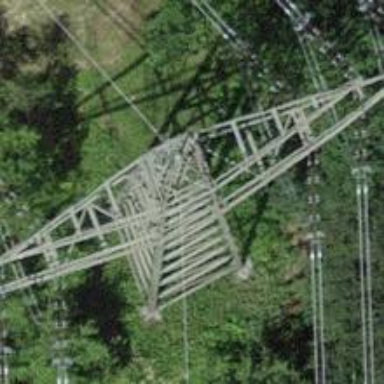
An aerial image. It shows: Power line in the image.